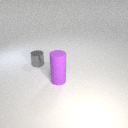
small purple rubber cylinder above small purple rubber cylinder